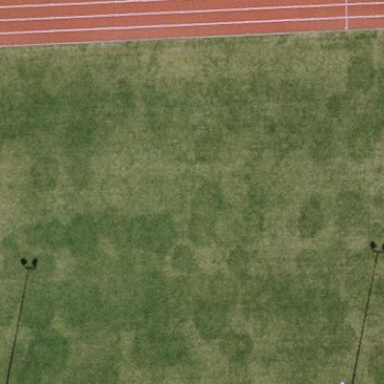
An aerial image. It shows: Soccer pitch designated for leisure and sports activities.